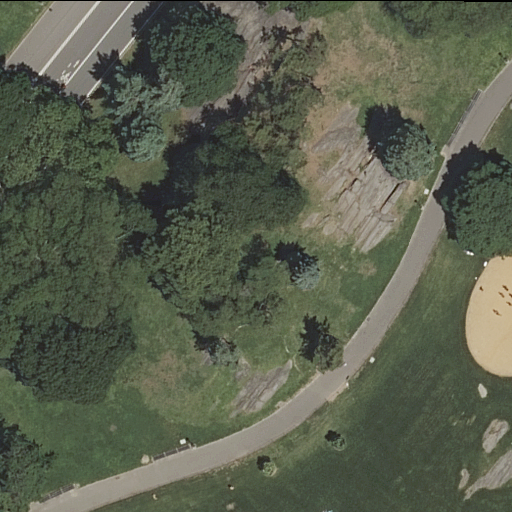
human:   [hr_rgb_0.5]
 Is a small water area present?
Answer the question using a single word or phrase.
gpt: no

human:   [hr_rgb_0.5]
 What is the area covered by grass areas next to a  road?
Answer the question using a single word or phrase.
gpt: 6698m2

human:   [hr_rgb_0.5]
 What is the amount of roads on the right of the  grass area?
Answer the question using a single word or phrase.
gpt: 0

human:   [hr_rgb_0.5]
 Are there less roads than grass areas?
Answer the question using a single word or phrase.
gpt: no

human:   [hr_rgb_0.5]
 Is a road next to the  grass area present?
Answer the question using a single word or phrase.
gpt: yes

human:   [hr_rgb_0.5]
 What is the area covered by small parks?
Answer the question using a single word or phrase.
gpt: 0m2

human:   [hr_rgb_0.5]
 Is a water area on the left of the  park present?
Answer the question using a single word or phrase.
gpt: no

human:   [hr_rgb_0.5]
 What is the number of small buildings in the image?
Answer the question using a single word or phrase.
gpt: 0

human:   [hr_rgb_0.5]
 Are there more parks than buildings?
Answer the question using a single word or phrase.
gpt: yes

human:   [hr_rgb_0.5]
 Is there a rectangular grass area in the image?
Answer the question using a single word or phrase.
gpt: no

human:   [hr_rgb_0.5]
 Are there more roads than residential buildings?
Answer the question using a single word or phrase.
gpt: yes

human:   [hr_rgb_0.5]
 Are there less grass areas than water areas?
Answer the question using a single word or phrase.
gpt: no

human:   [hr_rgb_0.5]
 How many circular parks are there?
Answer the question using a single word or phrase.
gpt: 0

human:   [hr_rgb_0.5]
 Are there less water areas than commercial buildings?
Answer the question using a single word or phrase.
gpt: no

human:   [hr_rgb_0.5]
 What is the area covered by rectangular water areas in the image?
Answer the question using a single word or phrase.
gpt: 0m2

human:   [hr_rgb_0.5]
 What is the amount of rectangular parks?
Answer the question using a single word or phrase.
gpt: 1

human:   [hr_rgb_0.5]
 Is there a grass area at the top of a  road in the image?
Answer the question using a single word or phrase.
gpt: no

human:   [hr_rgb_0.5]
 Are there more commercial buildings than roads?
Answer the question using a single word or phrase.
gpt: no

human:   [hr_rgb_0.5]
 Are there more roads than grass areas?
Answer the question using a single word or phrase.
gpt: yes

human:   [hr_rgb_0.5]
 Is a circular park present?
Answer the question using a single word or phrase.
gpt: no

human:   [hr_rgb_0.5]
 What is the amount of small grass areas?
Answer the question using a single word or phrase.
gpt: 0

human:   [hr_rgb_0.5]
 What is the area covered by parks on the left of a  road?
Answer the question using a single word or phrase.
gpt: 0m2

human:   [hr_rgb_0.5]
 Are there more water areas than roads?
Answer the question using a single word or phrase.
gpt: no

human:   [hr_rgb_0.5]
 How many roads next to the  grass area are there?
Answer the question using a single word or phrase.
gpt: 3

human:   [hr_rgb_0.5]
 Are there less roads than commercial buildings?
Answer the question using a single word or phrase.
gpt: no

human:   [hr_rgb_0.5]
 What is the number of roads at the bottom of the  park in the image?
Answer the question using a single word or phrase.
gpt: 0

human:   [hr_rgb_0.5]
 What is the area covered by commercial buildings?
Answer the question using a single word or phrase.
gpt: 0m2

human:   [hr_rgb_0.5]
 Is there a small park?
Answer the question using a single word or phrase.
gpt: no

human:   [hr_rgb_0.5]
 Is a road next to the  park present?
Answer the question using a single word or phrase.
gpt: yes

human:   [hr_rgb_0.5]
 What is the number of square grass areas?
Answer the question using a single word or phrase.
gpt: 0

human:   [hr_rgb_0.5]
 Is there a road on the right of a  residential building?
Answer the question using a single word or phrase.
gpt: no

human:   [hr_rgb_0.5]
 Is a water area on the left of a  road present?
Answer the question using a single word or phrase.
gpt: no

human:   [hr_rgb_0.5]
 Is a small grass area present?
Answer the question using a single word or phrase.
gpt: no

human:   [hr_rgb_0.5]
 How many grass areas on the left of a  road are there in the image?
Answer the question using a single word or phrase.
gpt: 0

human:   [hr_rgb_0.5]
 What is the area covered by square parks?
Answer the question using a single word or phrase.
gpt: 0m2

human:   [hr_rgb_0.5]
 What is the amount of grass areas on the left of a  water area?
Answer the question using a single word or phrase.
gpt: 0